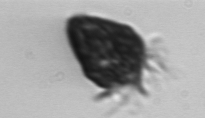
Label: Ciliophora